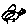
Label: bird